Brain MRI, t2w sequence, axial 2D slice.
Patient: age 32, sex F, weight 95 kg, height 1.95 m
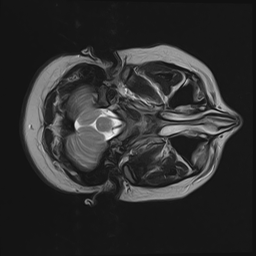